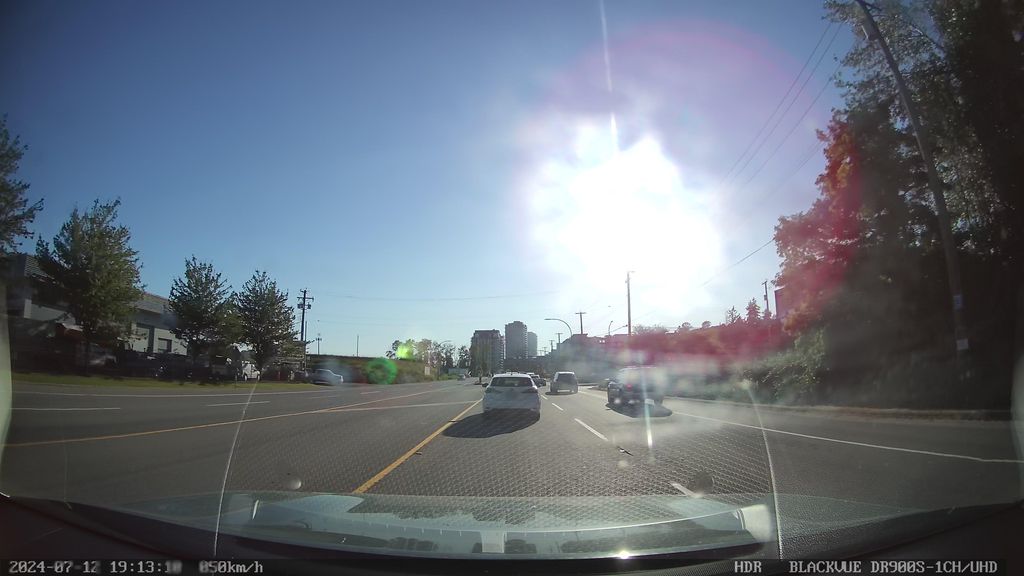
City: vancouver